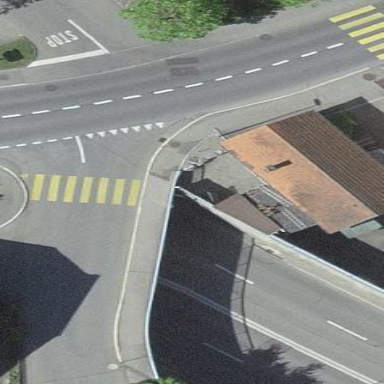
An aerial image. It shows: Garage with gabled roof.